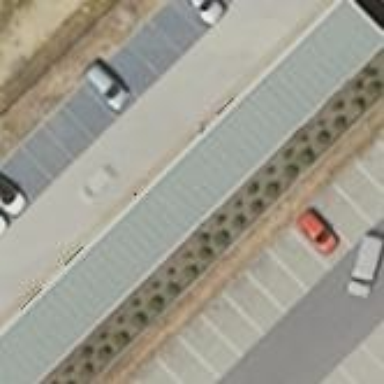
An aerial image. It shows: Parking area with paving stones surface.